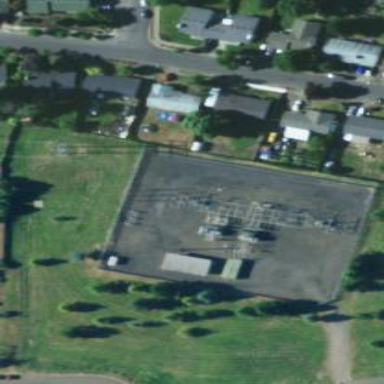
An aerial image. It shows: Distribution-level power substation.